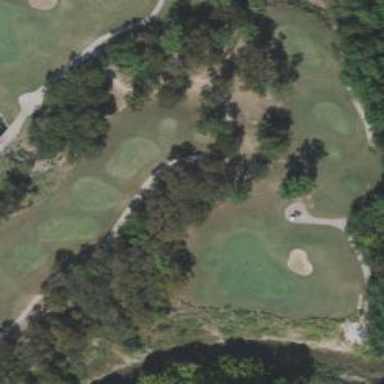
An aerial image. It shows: Golf tee.